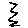
Label: zigzag